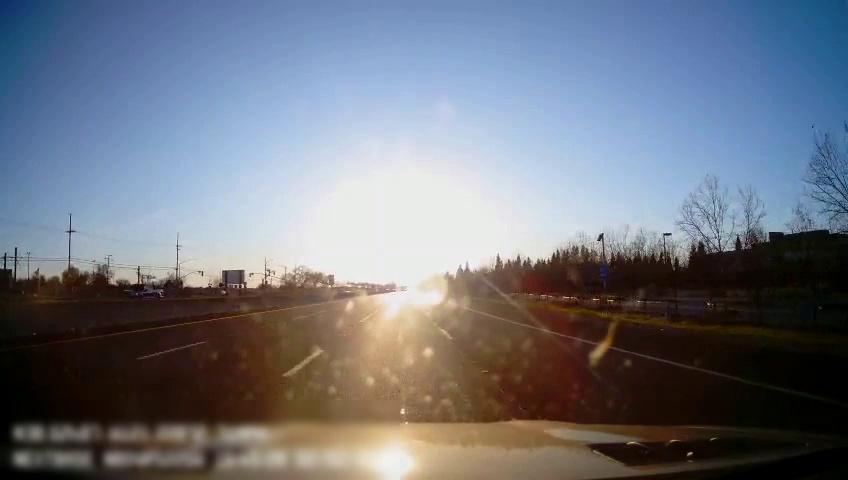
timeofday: Day
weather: Sunny
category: Drivable Space
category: Vehicles | Truck
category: Lanes | Alternate Lane
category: Lanes | Alternate Lane
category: Lanes | Current Lane
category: Lanes | Current Lane
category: Lanes | Alternate Lane
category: Traffic | Signs